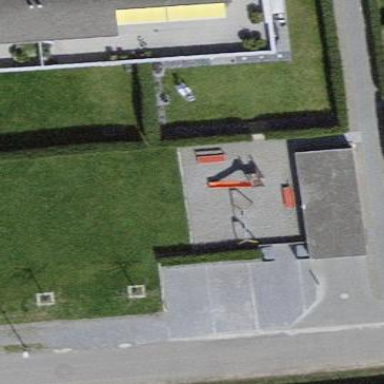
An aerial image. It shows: Playground area for leisure land.